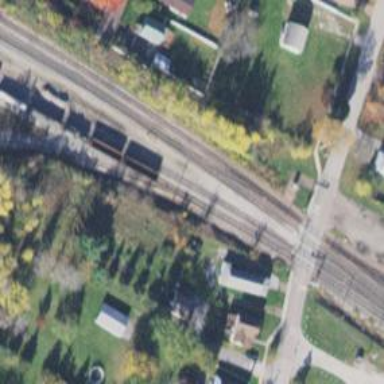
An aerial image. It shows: Railway track.